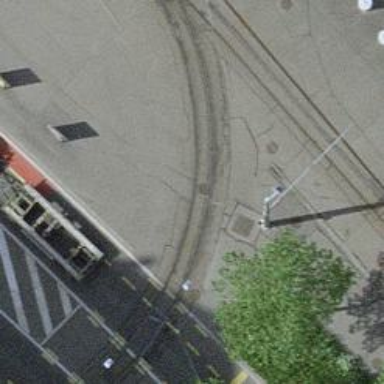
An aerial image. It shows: Tram level crossing on railway.